This grayscale texture is a bearing vibration snapshot reshaped row-by-row into a square image. Based on the visible evidence, which condition applies: normal, inner_race, outer_race, ball?
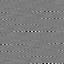
Answer: outer_race